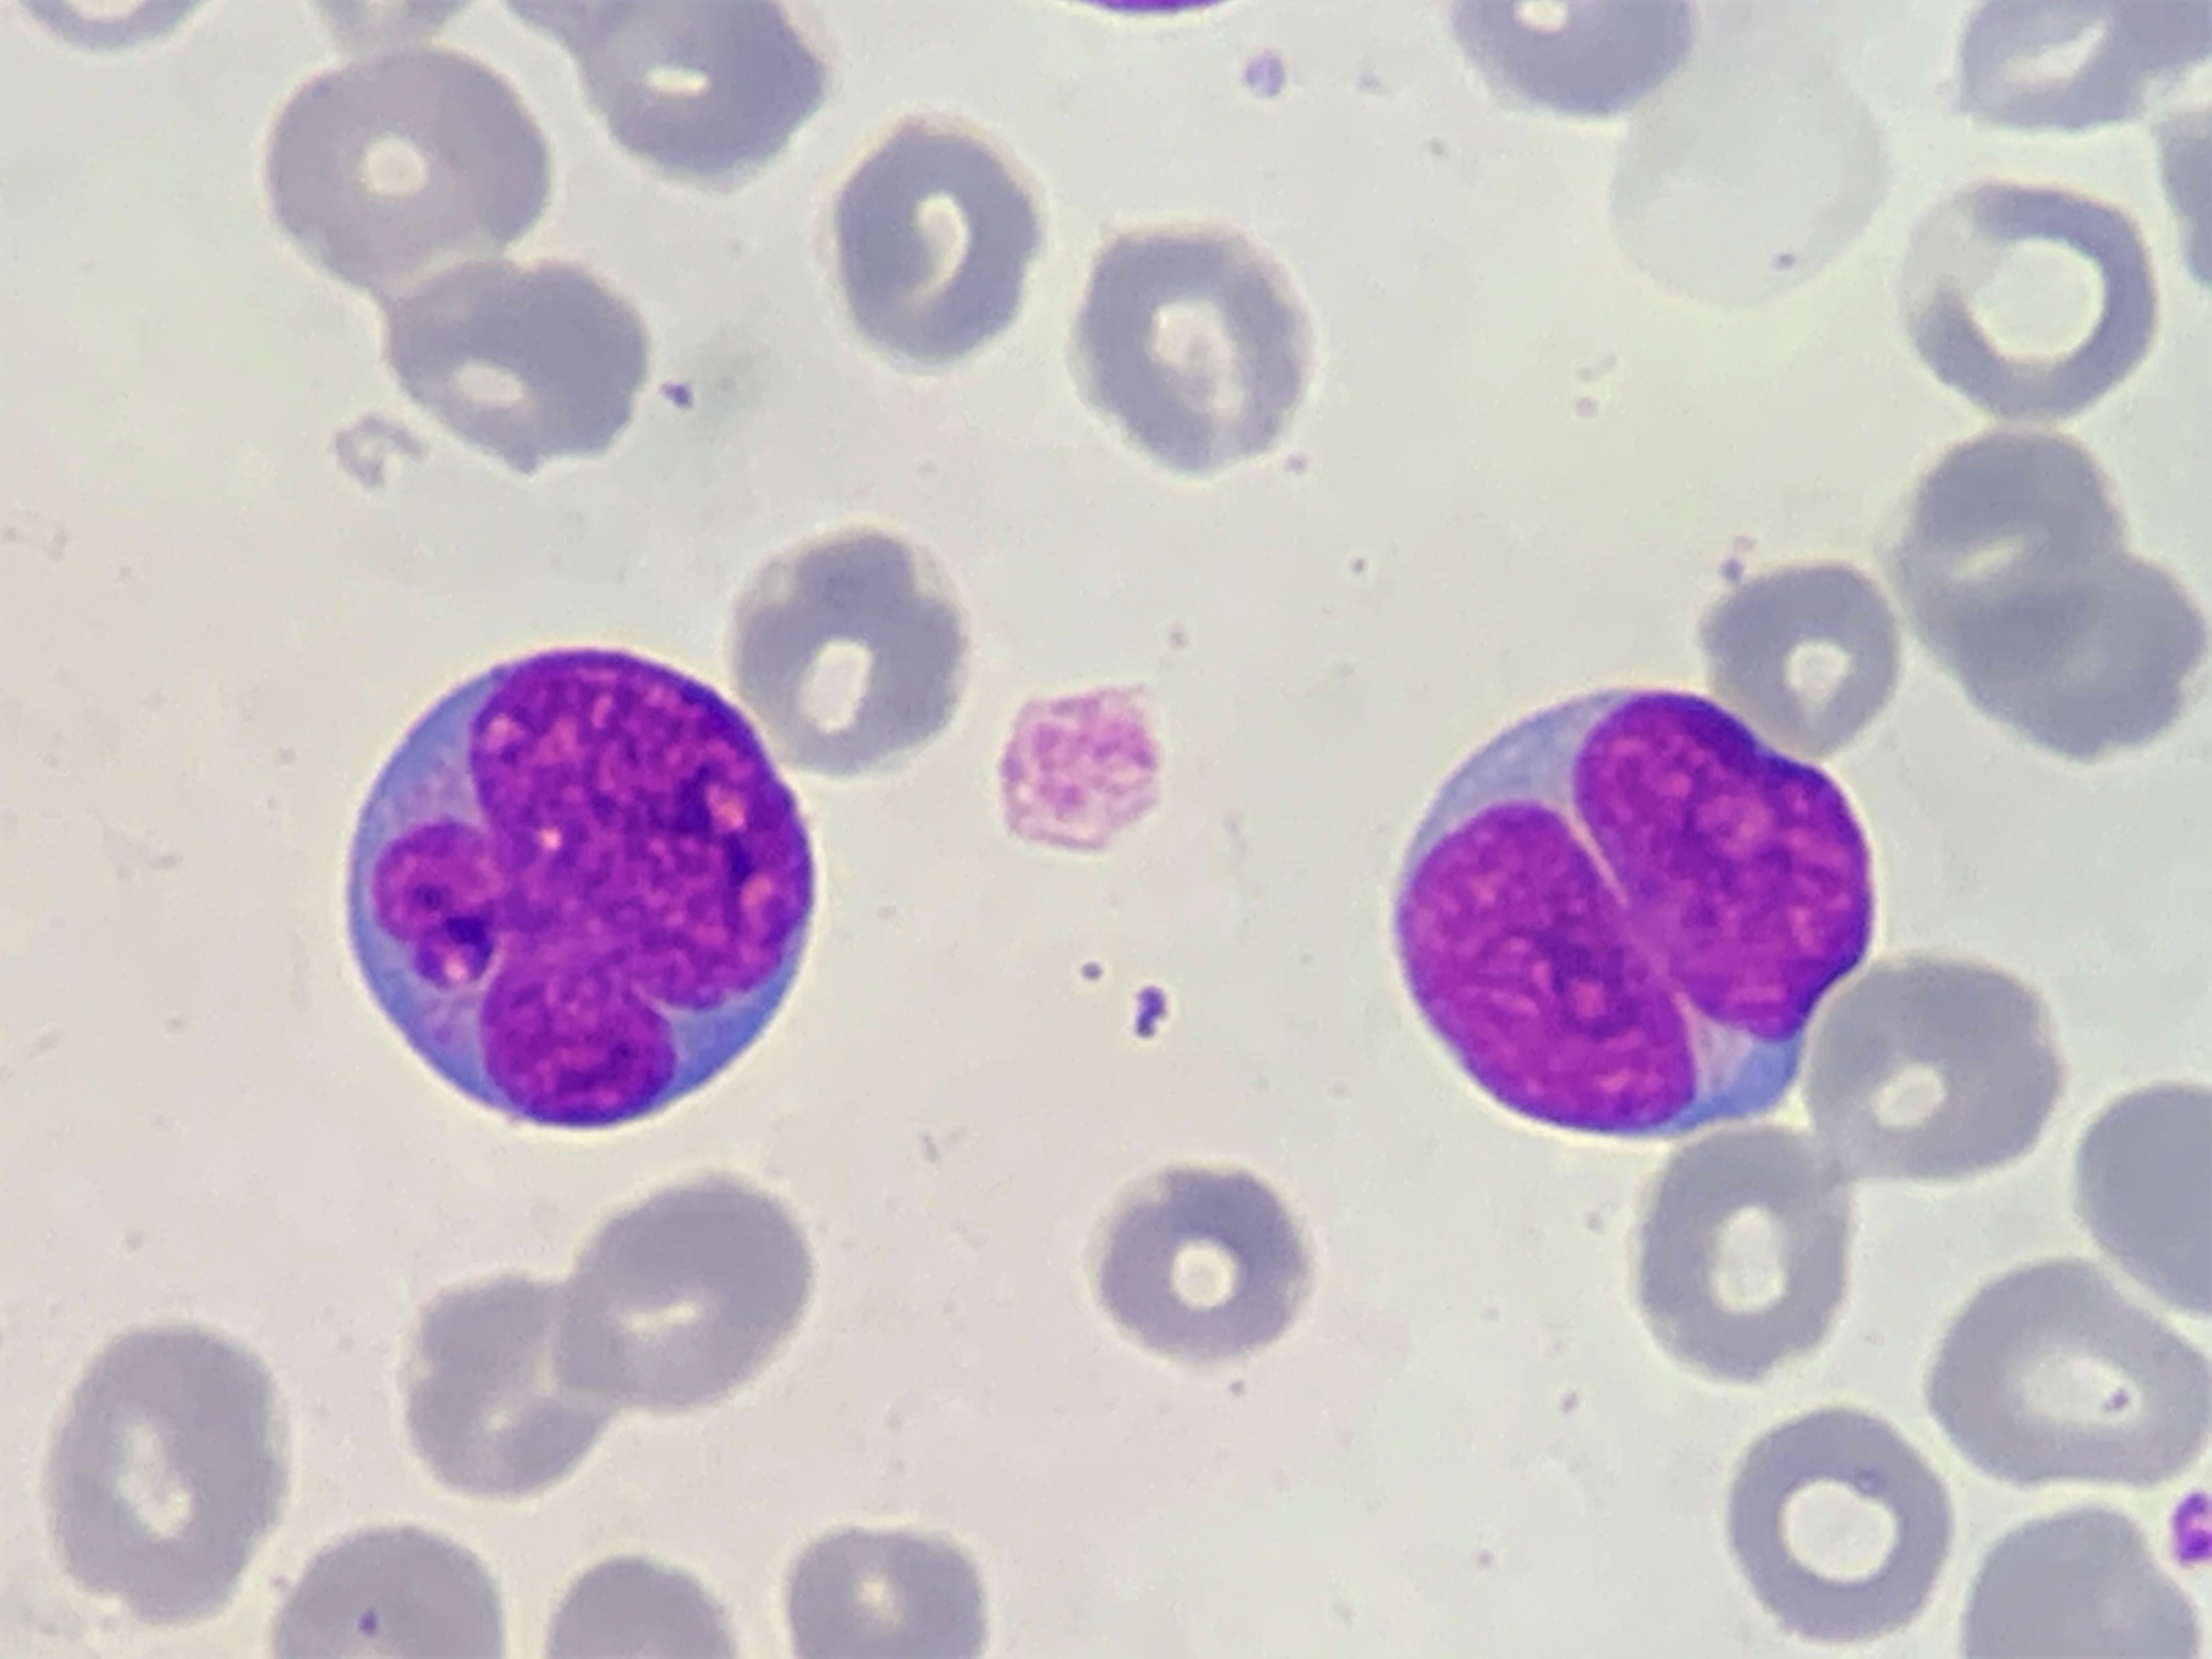
Cell type: BLAST CELLS